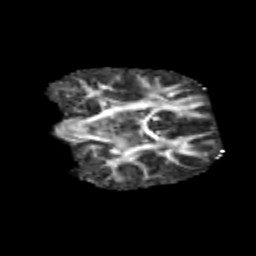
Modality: FA
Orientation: coronal
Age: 6
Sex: female
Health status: healthy